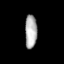
Tissue: lung
Cell type: Myeloid cells
Senescence score: 0.6096
Nuclear area (px): 402
Mean DAPI intensity: 171.791